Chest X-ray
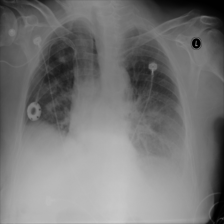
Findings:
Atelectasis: negative
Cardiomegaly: negative
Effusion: positive
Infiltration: negative
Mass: negative
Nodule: negative
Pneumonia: negative
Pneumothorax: negative
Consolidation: negative
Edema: negative
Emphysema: negative
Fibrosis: positive
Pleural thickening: positive
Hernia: negative